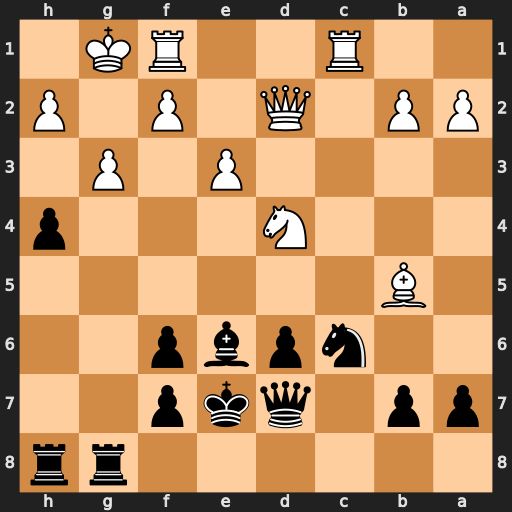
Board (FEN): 6rr/pp1qkp2/2npbp2/1B6/3N3p/4P1P1/PP1Q1P1P/2R2RK1
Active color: b
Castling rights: -
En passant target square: -
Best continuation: Nxd4 Qxd4 Qxb5 Rc7+ Bd7